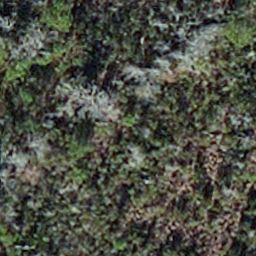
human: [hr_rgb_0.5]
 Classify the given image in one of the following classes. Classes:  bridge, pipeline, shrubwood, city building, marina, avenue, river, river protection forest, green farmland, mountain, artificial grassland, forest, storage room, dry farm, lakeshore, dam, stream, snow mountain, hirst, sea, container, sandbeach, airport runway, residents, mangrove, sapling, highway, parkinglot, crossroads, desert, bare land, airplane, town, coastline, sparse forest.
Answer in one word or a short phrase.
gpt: sapling